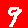
Digit: 9